Field crop: maize
Growth stage: 2
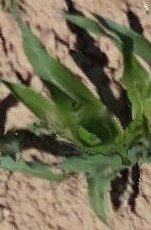
Species: maize